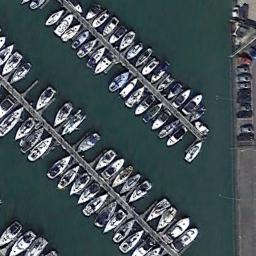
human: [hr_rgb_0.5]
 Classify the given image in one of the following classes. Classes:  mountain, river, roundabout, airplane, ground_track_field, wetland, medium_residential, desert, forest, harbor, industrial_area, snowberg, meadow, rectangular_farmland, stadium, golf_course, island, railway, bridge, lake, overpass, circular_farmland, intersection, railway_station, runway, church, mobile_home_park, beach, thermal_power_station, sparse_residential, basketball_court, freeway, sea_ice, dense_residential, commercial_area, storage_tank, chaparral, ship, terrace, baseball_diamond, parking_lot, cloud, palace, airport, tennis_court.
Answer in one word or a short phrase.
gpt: harbor